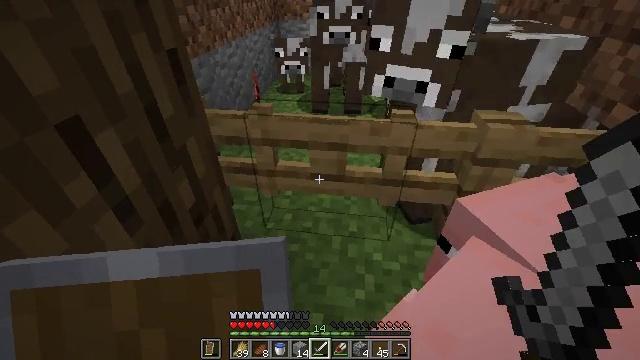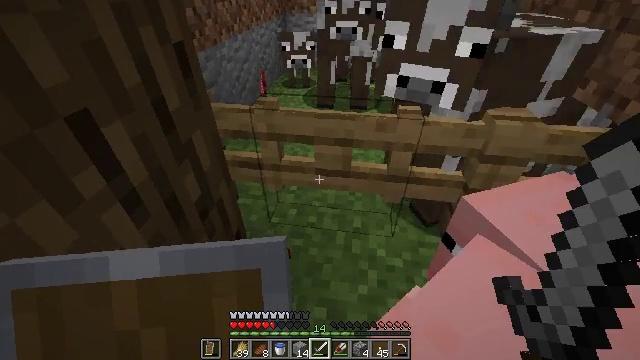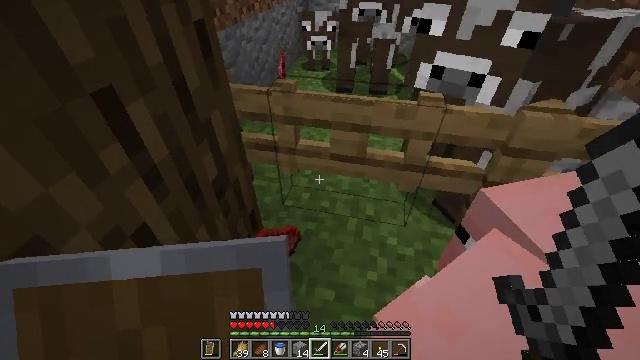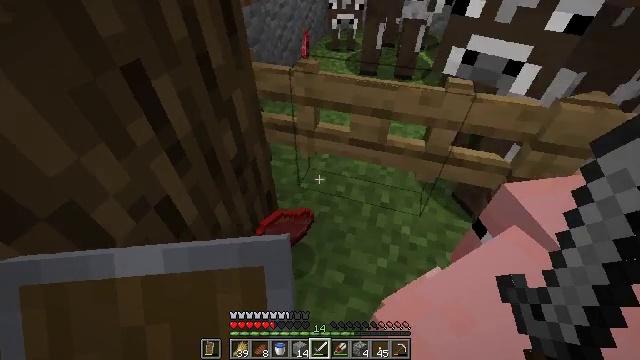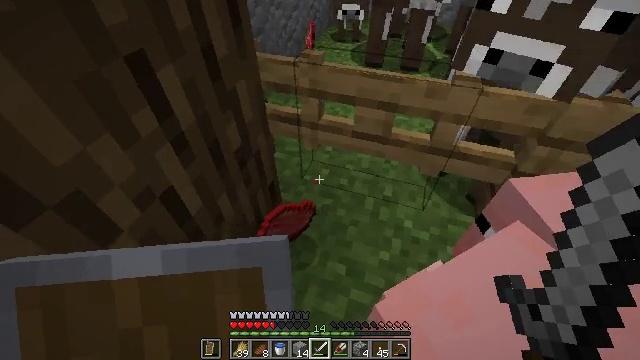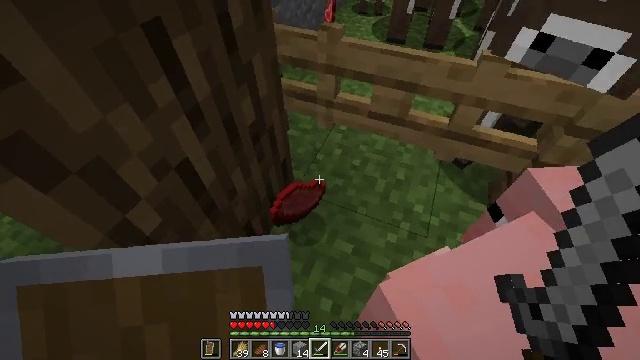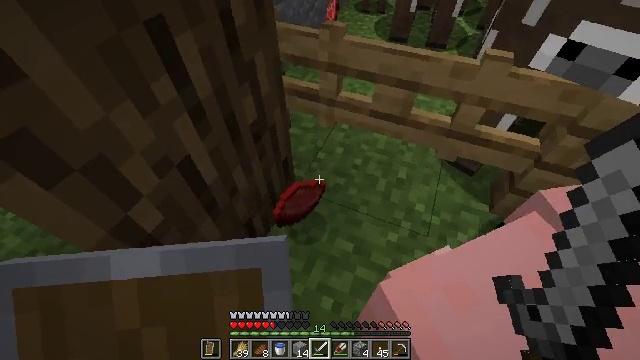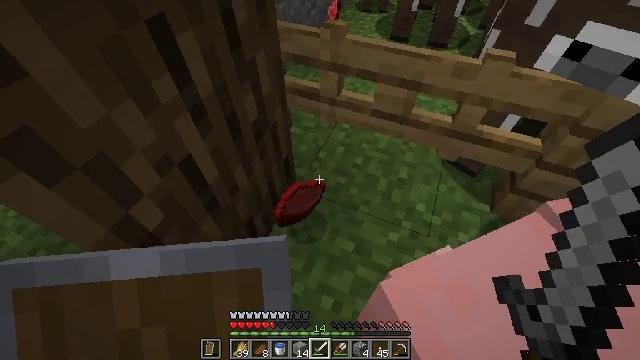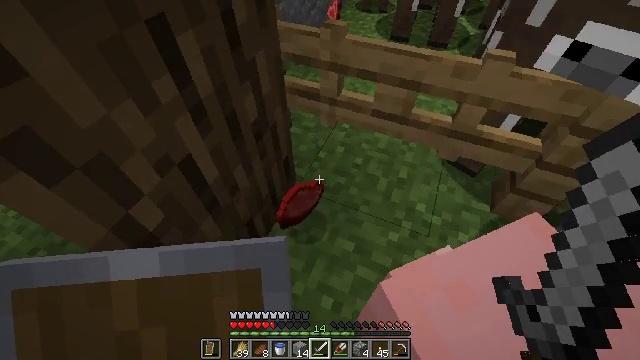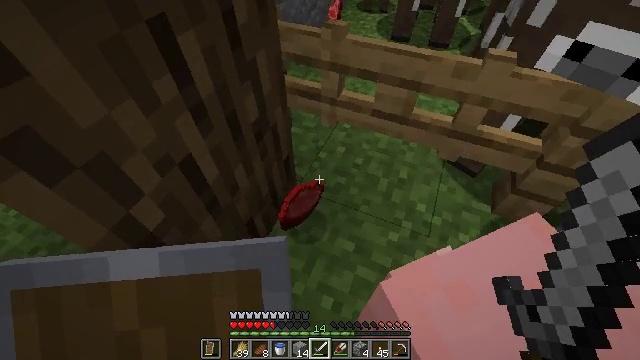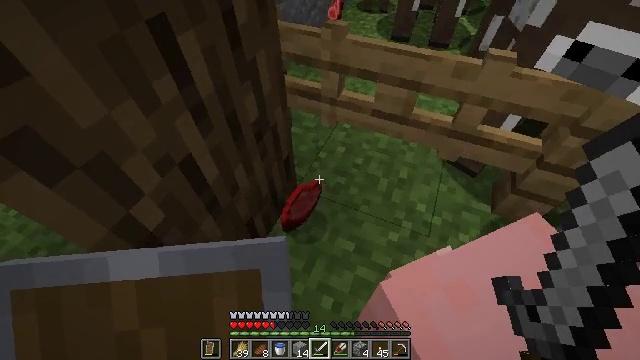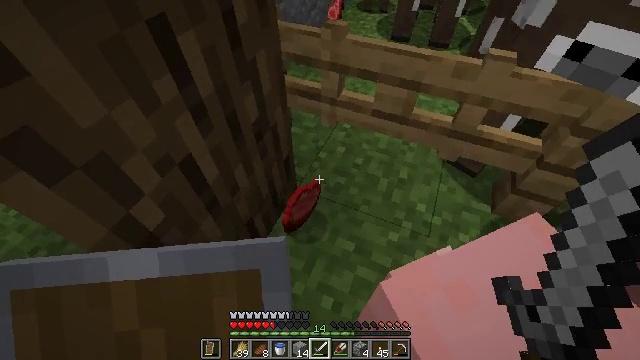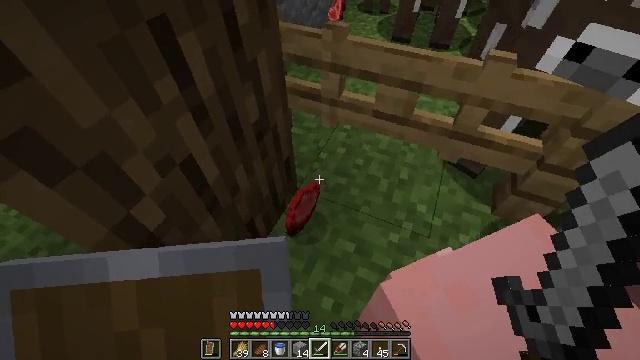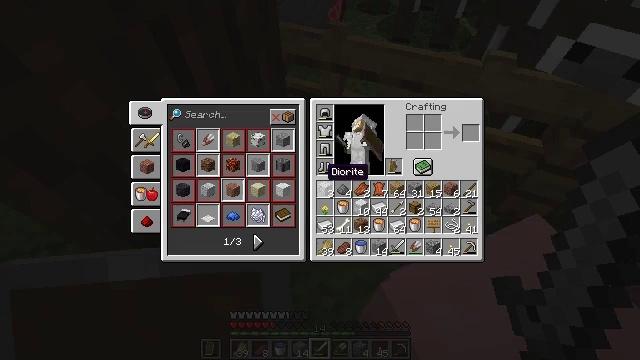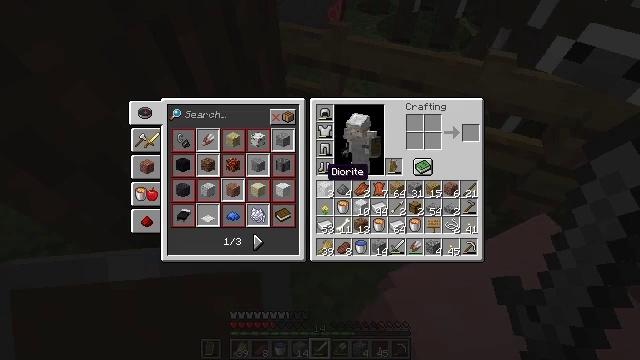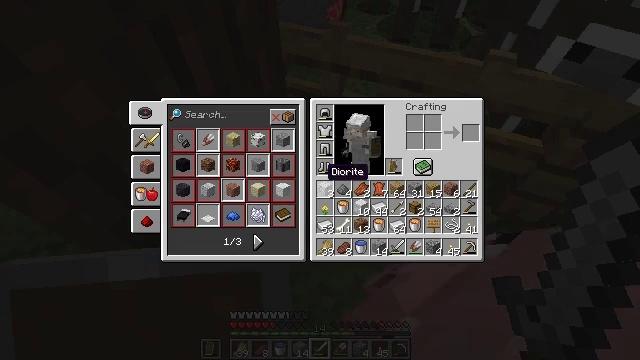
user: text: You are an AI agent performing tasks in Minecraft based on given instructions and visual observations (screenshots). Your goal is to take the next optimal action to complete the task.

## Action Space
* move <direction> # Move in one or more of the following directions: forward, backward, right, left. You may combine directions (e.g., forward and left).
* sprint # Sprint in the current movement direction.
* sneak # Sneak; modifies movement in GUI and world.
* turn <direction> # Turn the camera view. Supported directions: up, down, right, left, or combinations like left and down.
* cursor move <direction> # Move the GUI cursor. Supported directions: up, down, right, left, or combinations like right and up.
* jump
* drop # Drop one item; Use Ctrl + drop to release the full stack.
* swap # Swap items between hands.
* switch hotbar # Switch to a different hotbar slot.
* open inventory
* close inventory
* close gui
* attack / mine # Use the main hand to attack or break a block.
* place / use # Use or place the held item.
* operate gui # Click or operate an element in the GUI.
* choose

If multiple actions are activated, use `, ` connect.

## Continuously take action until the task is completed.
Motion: motion action
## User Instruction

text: Drop a dandelion.
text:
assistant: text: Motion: turn left and down
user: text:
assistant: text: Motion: turn left and down
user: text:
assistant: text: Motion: turn left and down
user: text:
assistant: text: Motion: turn left and down
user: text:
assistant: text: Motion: turn left and down
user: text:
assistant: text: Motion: no_op
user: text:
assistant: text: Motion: no_op
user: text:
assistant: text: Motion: no_op
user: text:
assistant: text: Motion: no_op
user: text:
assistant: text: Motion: no_op
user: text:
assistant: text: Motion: no_op
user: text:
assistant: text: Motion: no_op
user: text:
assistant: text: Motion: open inventory
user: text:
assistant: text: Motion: open inventory
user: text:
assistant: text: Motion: no_op
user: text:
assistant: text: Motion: no_op
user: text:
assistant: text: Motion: no_op
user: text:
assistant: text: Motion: no_op
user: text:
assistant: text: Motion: turn right
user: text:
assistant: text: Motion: turn right
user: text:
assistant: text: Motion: turn right
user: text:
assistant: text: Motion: turn right
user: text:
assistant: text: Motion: turn right
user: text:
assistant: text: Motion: no_op
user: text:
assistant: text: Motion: no_op
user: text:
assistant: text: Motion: no_op
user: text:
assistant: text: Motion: no_op
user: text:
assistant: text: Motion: no_op
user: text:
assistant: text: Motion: no_op
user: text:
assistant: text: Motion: no_op